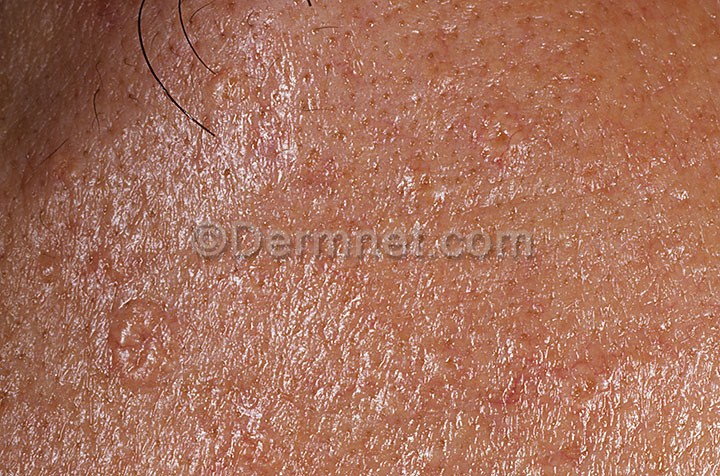
Disease: Seborrheic Keratoses and other Benign Tumors